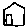
Label: house